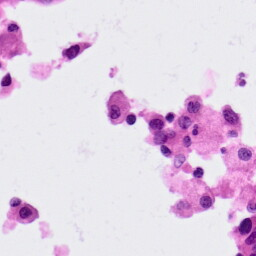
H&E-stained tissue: Lung